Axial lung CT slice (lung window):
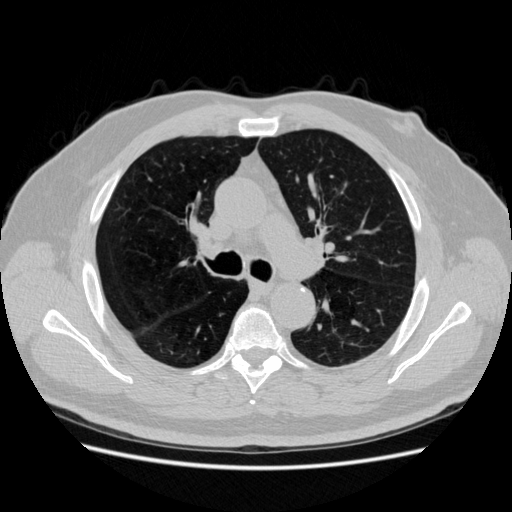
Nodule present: no